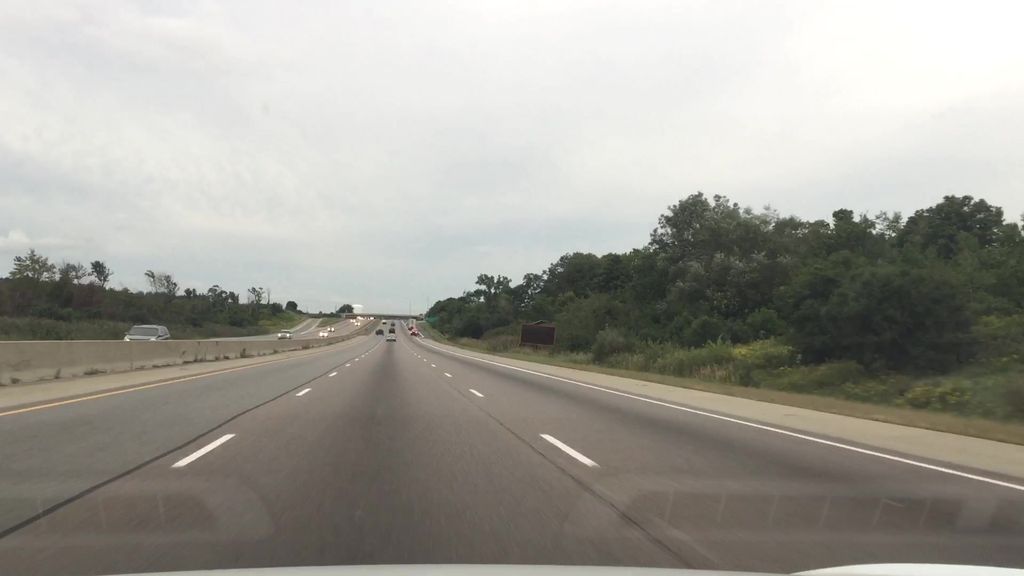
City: kitchener-waterloo